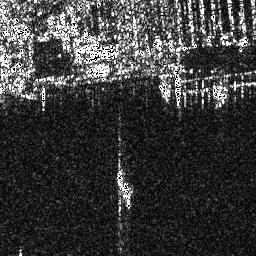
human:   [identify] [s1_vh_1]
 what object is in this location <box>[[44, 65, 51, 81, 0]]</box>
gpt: <ref>1 medium ship at the bottom</ref>